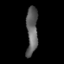
Tissue: lung
Cell type: Endothelial cells
Senescence score: 0.6002
Nuclear area (px): 537
Mean DAPI intensity: 97.069